【题型】填空题　【知识点】函数　【难度】medium
变式2. 已知函数$f(x)=\sin\omega\pi x(\omega>0)$，将$f(x)$的图象向右平移$\dfrac{1}{3\omega}$个单位长度后得到函数$g(x)$的图象，点$A,B,C$是$f(x)$与$g(x)$图象的连续相邻的三个交点，若$\triangle ABC$是锐角三角形，则$\omega$的取值范围为\underline{\qquad\qquad}.
【解答】
\raggedright
\textbf{【答案】}$\omega > \dfrac{\sqrt{3}}{3}$
\textbf{【分析】}求出函数$g(x)$的解析式，作出$f(x)$与$g(x)$图象，设点$A,B,C$是$f(x)$与$g(x)$图象的连续相邻的三个交点，$D$为$AC$的中点，求出$|AC|$、$|BD|$，分析可知$0 < \angle ABD < \dfrac{\pi}{4}$，可得出关于$\omega$的不等式，解之即可.
\textbf{【详解】}由题意可得
\[
g(x) = f\left(x - \frac{1}{3\omega}\right) = \sin\left[\pi\omega\left(x - \frac{1}{3\omega}\right)\right] = \sin\left(\pi\omega x - \frac{\pi}{3}\right),
\]
作出函数$f(x)$、$g(x)$的图象如下图所示：

点$A,B,C$是$f(x)$与$g(x)$图象的连续相邻的三个交点（不妨设$B$在$x$轴下方），$D$为$AC$的中点，
由对称性可得$\triangle ABC$是以$B$为顶角的等腰三角形，所以
\[
|AC| = T = \frac{2\pi}{\omega\pi} = \frac{2}{\omega} = 2|CD|,
\]
由
\[
\sin\omega\pi x = \sin\left(\omega\pi x - \frac{\pi}{3}\right) = \frac{1}{2}\sin\omega\pi x - \frac{\sqrt{3}}{2}\cos\omega\pi x,
\]
整理得$\dfrac{1}{2}\sin\omega\pi x = -\dfrac{\sqrt{3}}{2}\cos\omega\pi x$，所以$\tan\omega\pi x = -\sqrt{3}$，
则
\[
\sin^2\pi\omega x = \frac{\sin^2\pi\omega x}{\cos^2\pi\omega x + \sin^2\pi\omega x} = \frac{\tan^2\pi\omega x}{1+\tan^2\pi\omega x} = \frac{3}{4},
\]
所以，$\sin\omega\pi x = \pm\dfrac{\sqrt{3}}{2}$，
则$y_A = y_C = -y_B = \dfrac{\sqrt{3}}{2}$，所以$|BD| = 2|y_A| = \sqrt{3}$，
要使$\triangle ABC$为锐角三角形，$0 < \angle ABD < \dfrac{\pi}{4}$，所以
\[
\tan\angle ABD = \frac{|AD|}{|BD|} = \frac{\dfrac{1}{\omega}}{\sqrt{3}} < 1,
\]
$\because \omega > 0$，解得$\omega > \dfrac{\sqrt{3}}{3}$.
故答案为：$\omega > \dfrac{\sqrt{3}}{3}$.
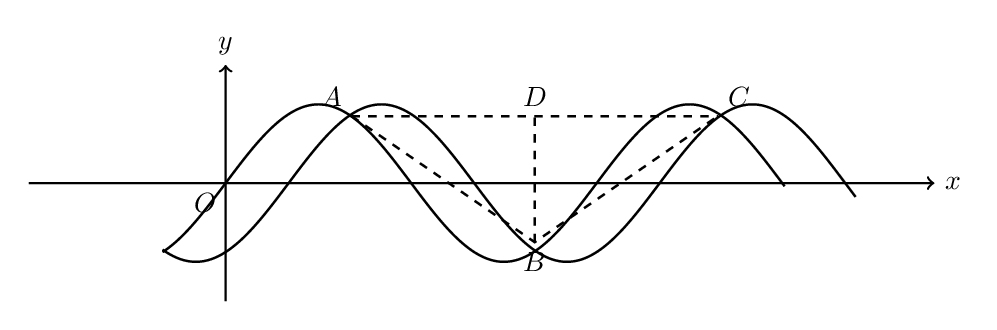